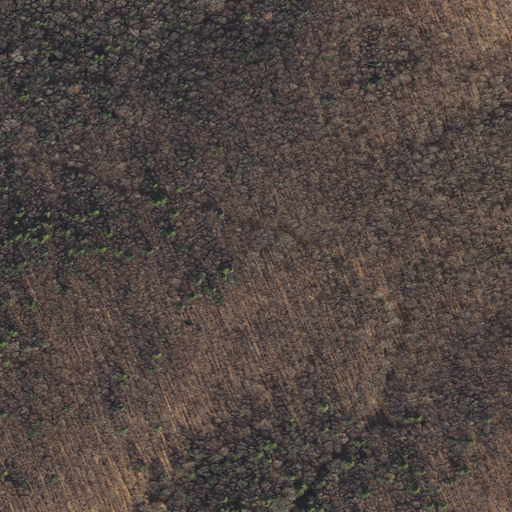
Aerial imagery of mountain in Maryland named Mount Etna containing deciduous forest, mixed forest, and evergreen forest